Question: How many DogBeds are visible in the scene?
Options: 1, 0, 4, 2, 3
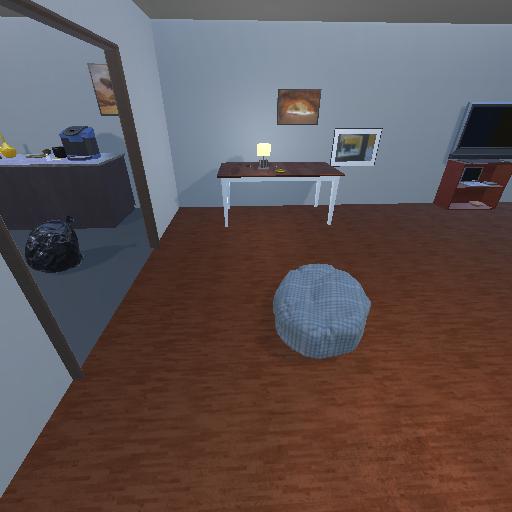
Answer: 1